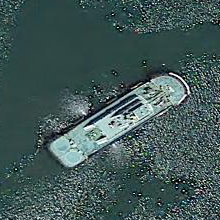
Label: civil